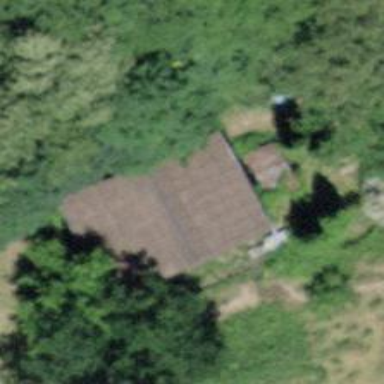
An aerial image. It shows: Barn.